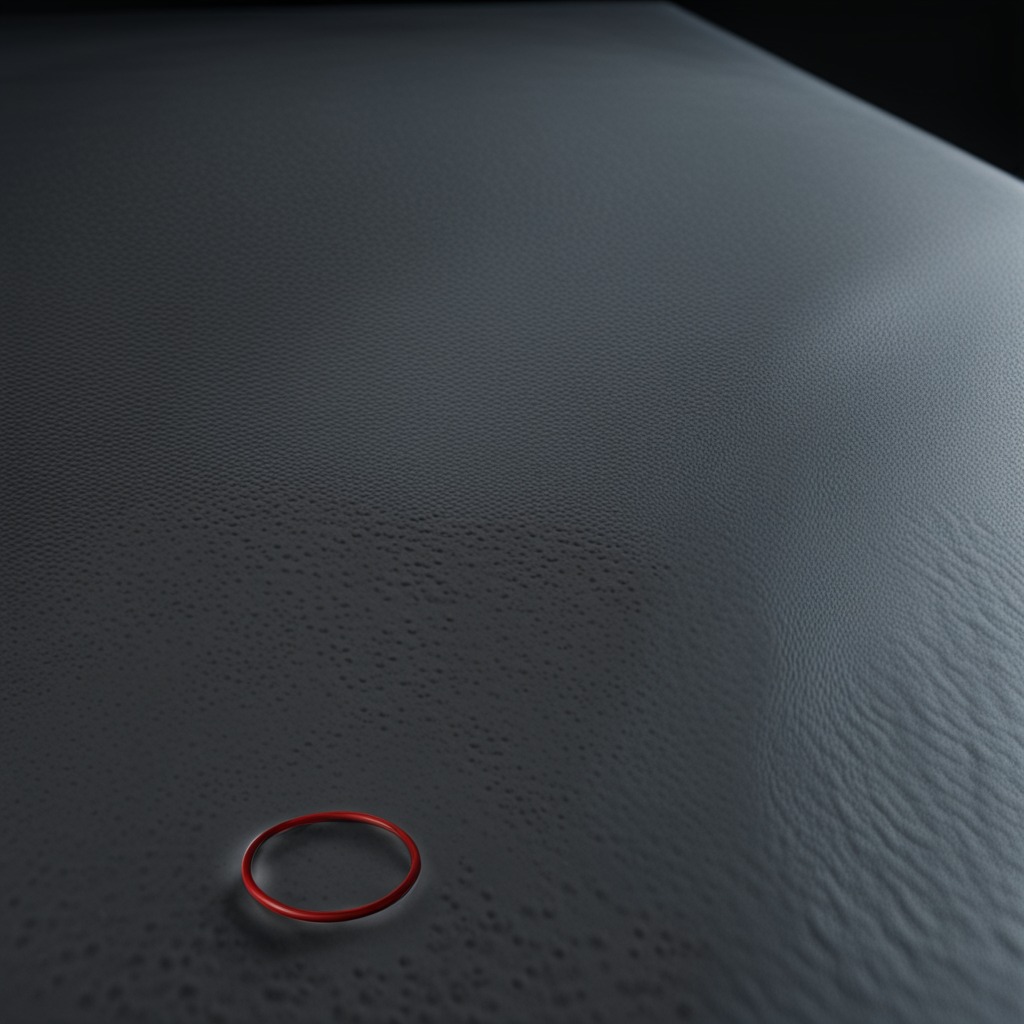
A rubber O-ring lying on a clean granite table inside a workshop at night dim ambient light soft shadows worn but